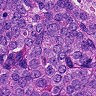
Metastatic tissue present: yes